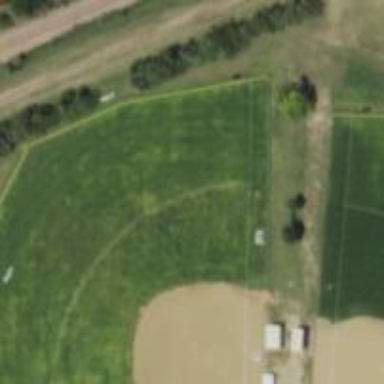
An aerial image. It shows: Baseball pitch for leisure land activities.